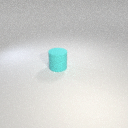
large cyan rubber cylinder